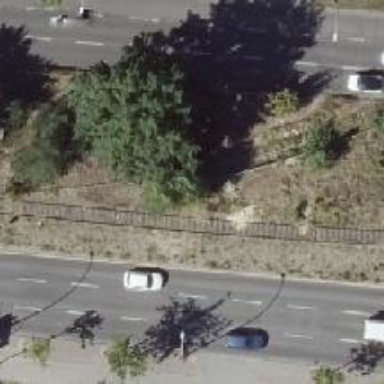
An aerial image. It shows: Disused railway with electrified contact line.